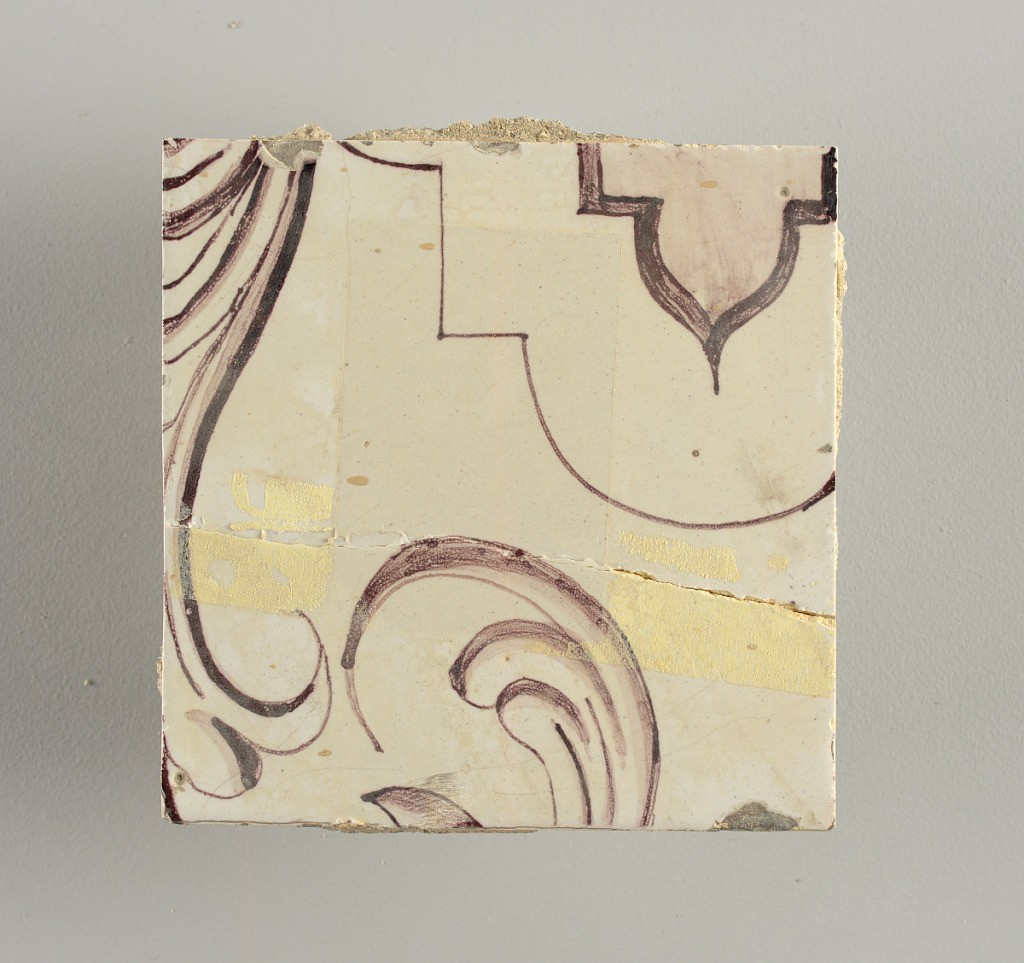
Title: Wall facing
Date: ca. 1725
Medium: tin-glazed earthenware, underglaze
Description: Running design for a frieze or a dado, composed of scrolls of foliage and strapwork, and four repeating motifs--a seated woman in a small upright oval medallion, a putto seated on a rocailled base, and strapwork in axial pattern.  The various panels, A to F, show various repeats of the same design, all being five tiles high and a varying number of tiles wide.